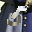
Label: 5